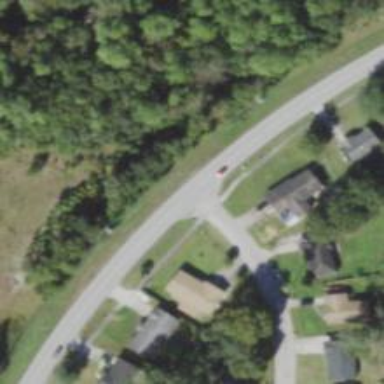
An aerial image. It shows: Unmarked road crossing.